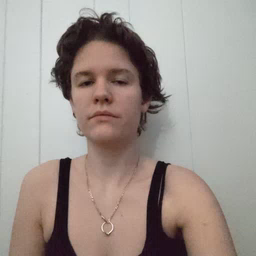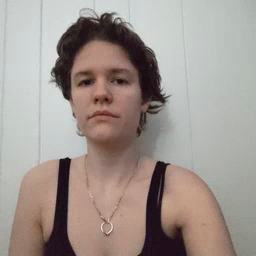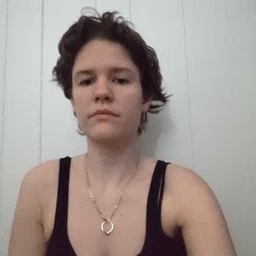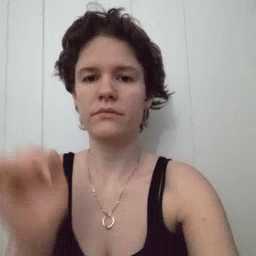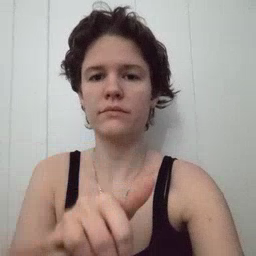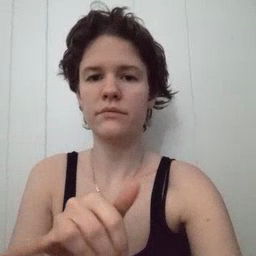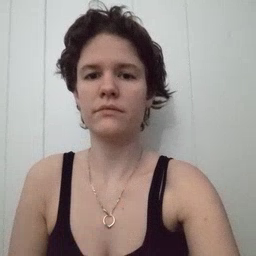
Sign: that